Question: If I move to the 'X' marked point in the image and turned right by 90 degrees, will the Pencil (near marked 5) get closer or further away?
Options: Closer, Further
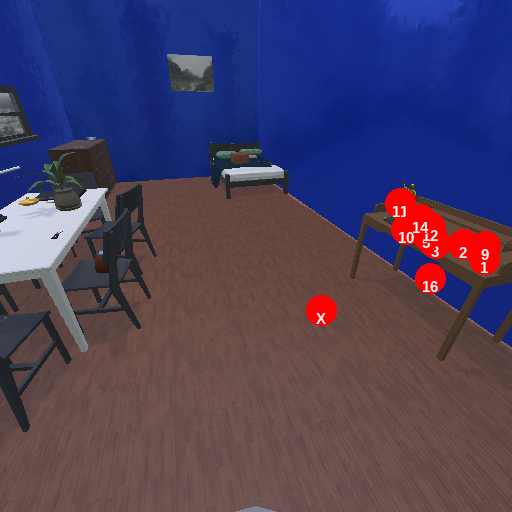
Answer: Closer